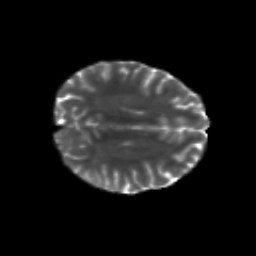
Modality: T2w
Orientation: axial
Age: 18
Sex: female
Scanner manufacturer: siemens
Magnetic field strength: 3 T
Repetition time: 8.8 s
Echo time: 0.085 s